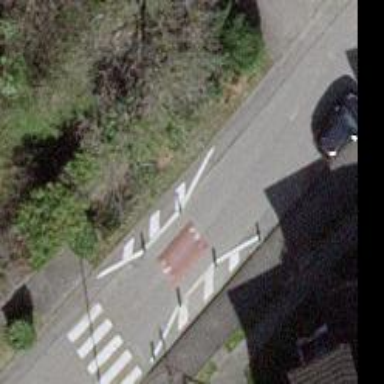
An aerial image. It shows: Traffic calming cushion.